Question: I am updating my api 8+ app for the reason that a large section of the target market no longer has a Menu button on their device.
My solution is not working.
So, I'm using ActionBarSherlock.
I've moved the buttons I needed to into the Sherlock menu, and they work ok.
But the activity I am changing had a Spinner which changed the data returned.
I am trying to add the Spinner into the Sherlock menu (it does appear), but I can't capture any clicks on it.
Here is a screenshot. The top spinner is the new one; everything in the purple block is just there to compare.

This is the code I am using set the menu and capture the clicks:
'''
@Override
public void onCreateOptionsMenu(Menu menu, MenuInflater inflater) {
menu.add(0, 1, 1, "Add Sleep Record").setIcon(R.drawable.btn_add)
.setShowAsAction(MenuItem.SHOW_AS_ACTION_ALWAYS);
menu.add(0, 2, 2, "Create Report").setIcon(R.drawable.ic_listview_pdf)
.setShowAsAction(MenuItem.SHOW_AS_ACTION_ALWAYS);
Spinner spinner = new Spinner(getSherlockActivity().getSupportActionBar()
.getThemedContext());
ArrayAdapter<String> spinnerArrayAdapter = new ArrayAdapter<String>(getSherlockActivity()
.getSupportActionBar().getThemedContext(), R.layout.sherlock_spinner_item,
new String[]{"Last 7 days", "Last month", "Last 6 months", "Last year"});
spinnerArrayAdapter.setDropDownViewResource(R.layout.sherlock_spinner_dropdown_item);
spinner.setAdapter(spinnerArrayAdapter);
menu.add(0, 3, 3, "Date Range")
.setActionView(spinner).setShowAsAction(MenuItem.SHOW_AS_ACTION_ALWAYS);
}
public boolean onOptionsItemSelected(MenuItem item) {
// Handle item selection
switch (item.getItemId()) {
case 1:
Intent i=new Intent(getActivity(), SleepRecordAddActivity.class);
startActivity(i);
return true;
case 2:
tryCreateReport();
return true;
case 3:
String boop ="I am here";
String x= boop;
return true;
}
return false;
'''
}
I've set the Spinner id to be 3, but the switch on onOptionsItemSelected doesn't ever trigger on 3.
This 'activity' is a SherlockFragment which extends from a SherlockFragmentActivity
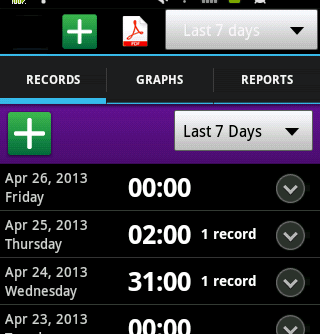
Answer: Huh, turns out that it doesn't access onOptionsItemSelected at all. You just have to add an OnItemSelectedListener as usual.
'''
Spinner spinner = new Spinner(getSherlockActivity().getSupportActionBar()
.getThemedContext());
ArrayAdapter<String> spinnerArrayAdapter = new ArrayAdapter<String>(getSherlockActivity()
.getSupportActionBar().getThemedContext(), R.layout.sherlock_spinner_dropdown_item,
new String[]{"Last 7 days", "Last month", "Last 6 months", "Last year"});
spinnerArrayAdapter.setDropDownViewResource(R.layout.sherlock_spinner_dropdown_item);
spinner.setAdapter(spinnerArrayAdapter);
spinner.setOnItemSelectedListener(new OnItemSelectedListener() {
@Override
public void onItemSelected(AdapterView<?> parent, View view, int position, long id) {
switch (position) {
//do stuff
}
}
@Override
public void onNothingSelected(AdapterView<?> parent) {
//do stuff
}
});
menu.add(0, 3, 3, "Date Range")
.setActionView(spinner).setShowAsAction(MenuItem.SHOW_AS_ACTION_ALWAYS);
'''